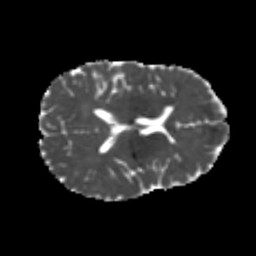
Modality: MD
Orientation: axial
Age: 22
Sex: female
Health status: healthy
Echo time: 0.074 s